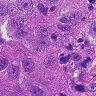
Metastatic tissue present: yes